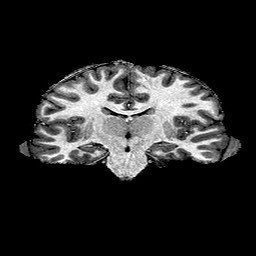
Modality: T1w
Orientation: sagittal
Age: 24
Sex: male
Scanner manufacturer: ge
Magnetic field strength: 3 T
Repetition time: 7.66 s
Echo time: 0.003476 s